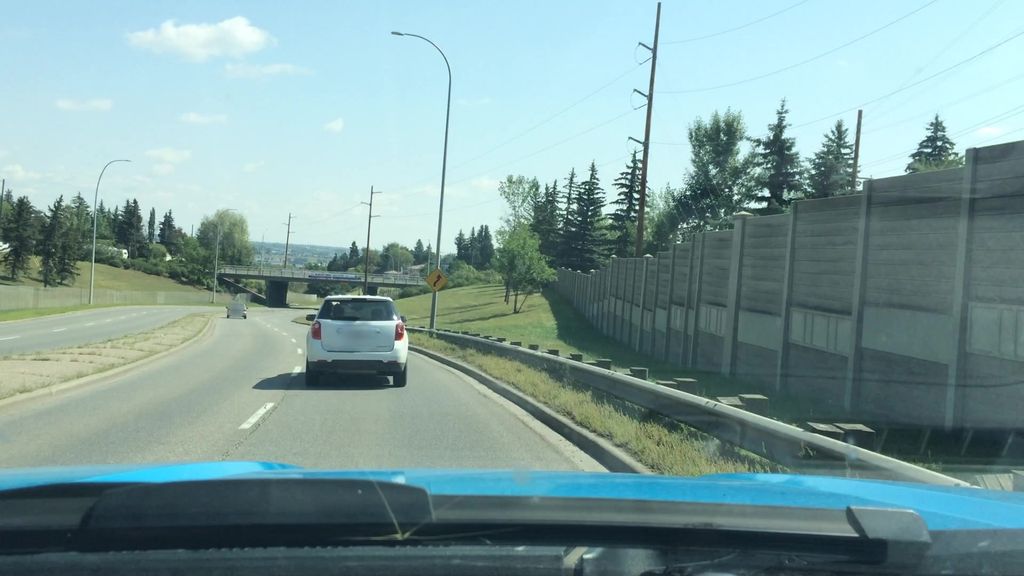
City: calgary